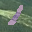
Label: 1